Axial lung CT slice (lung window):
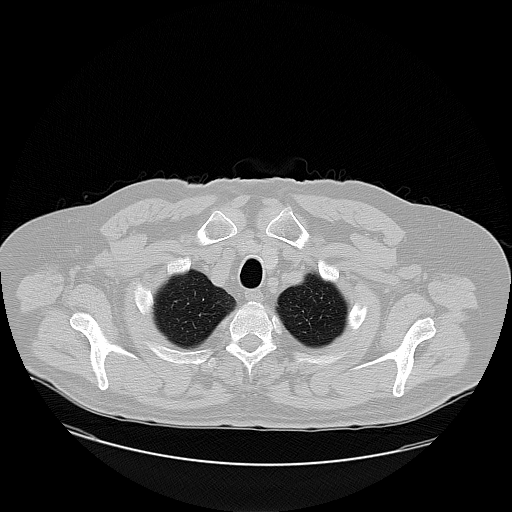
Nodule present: no